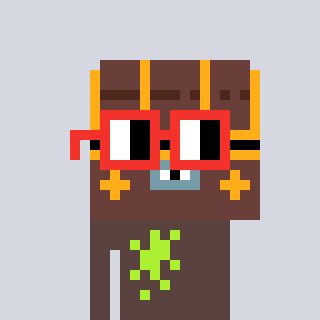
a pixel art character with square red glasses, a treasure chest-shaped head and a darkbrown-colored body on a cool background